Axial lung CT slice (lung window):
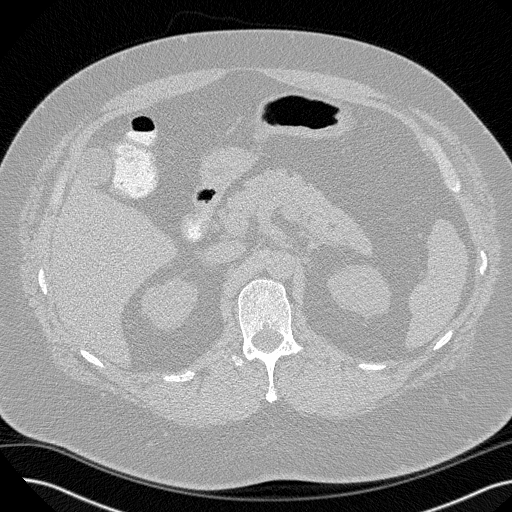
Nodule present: no